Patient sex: F
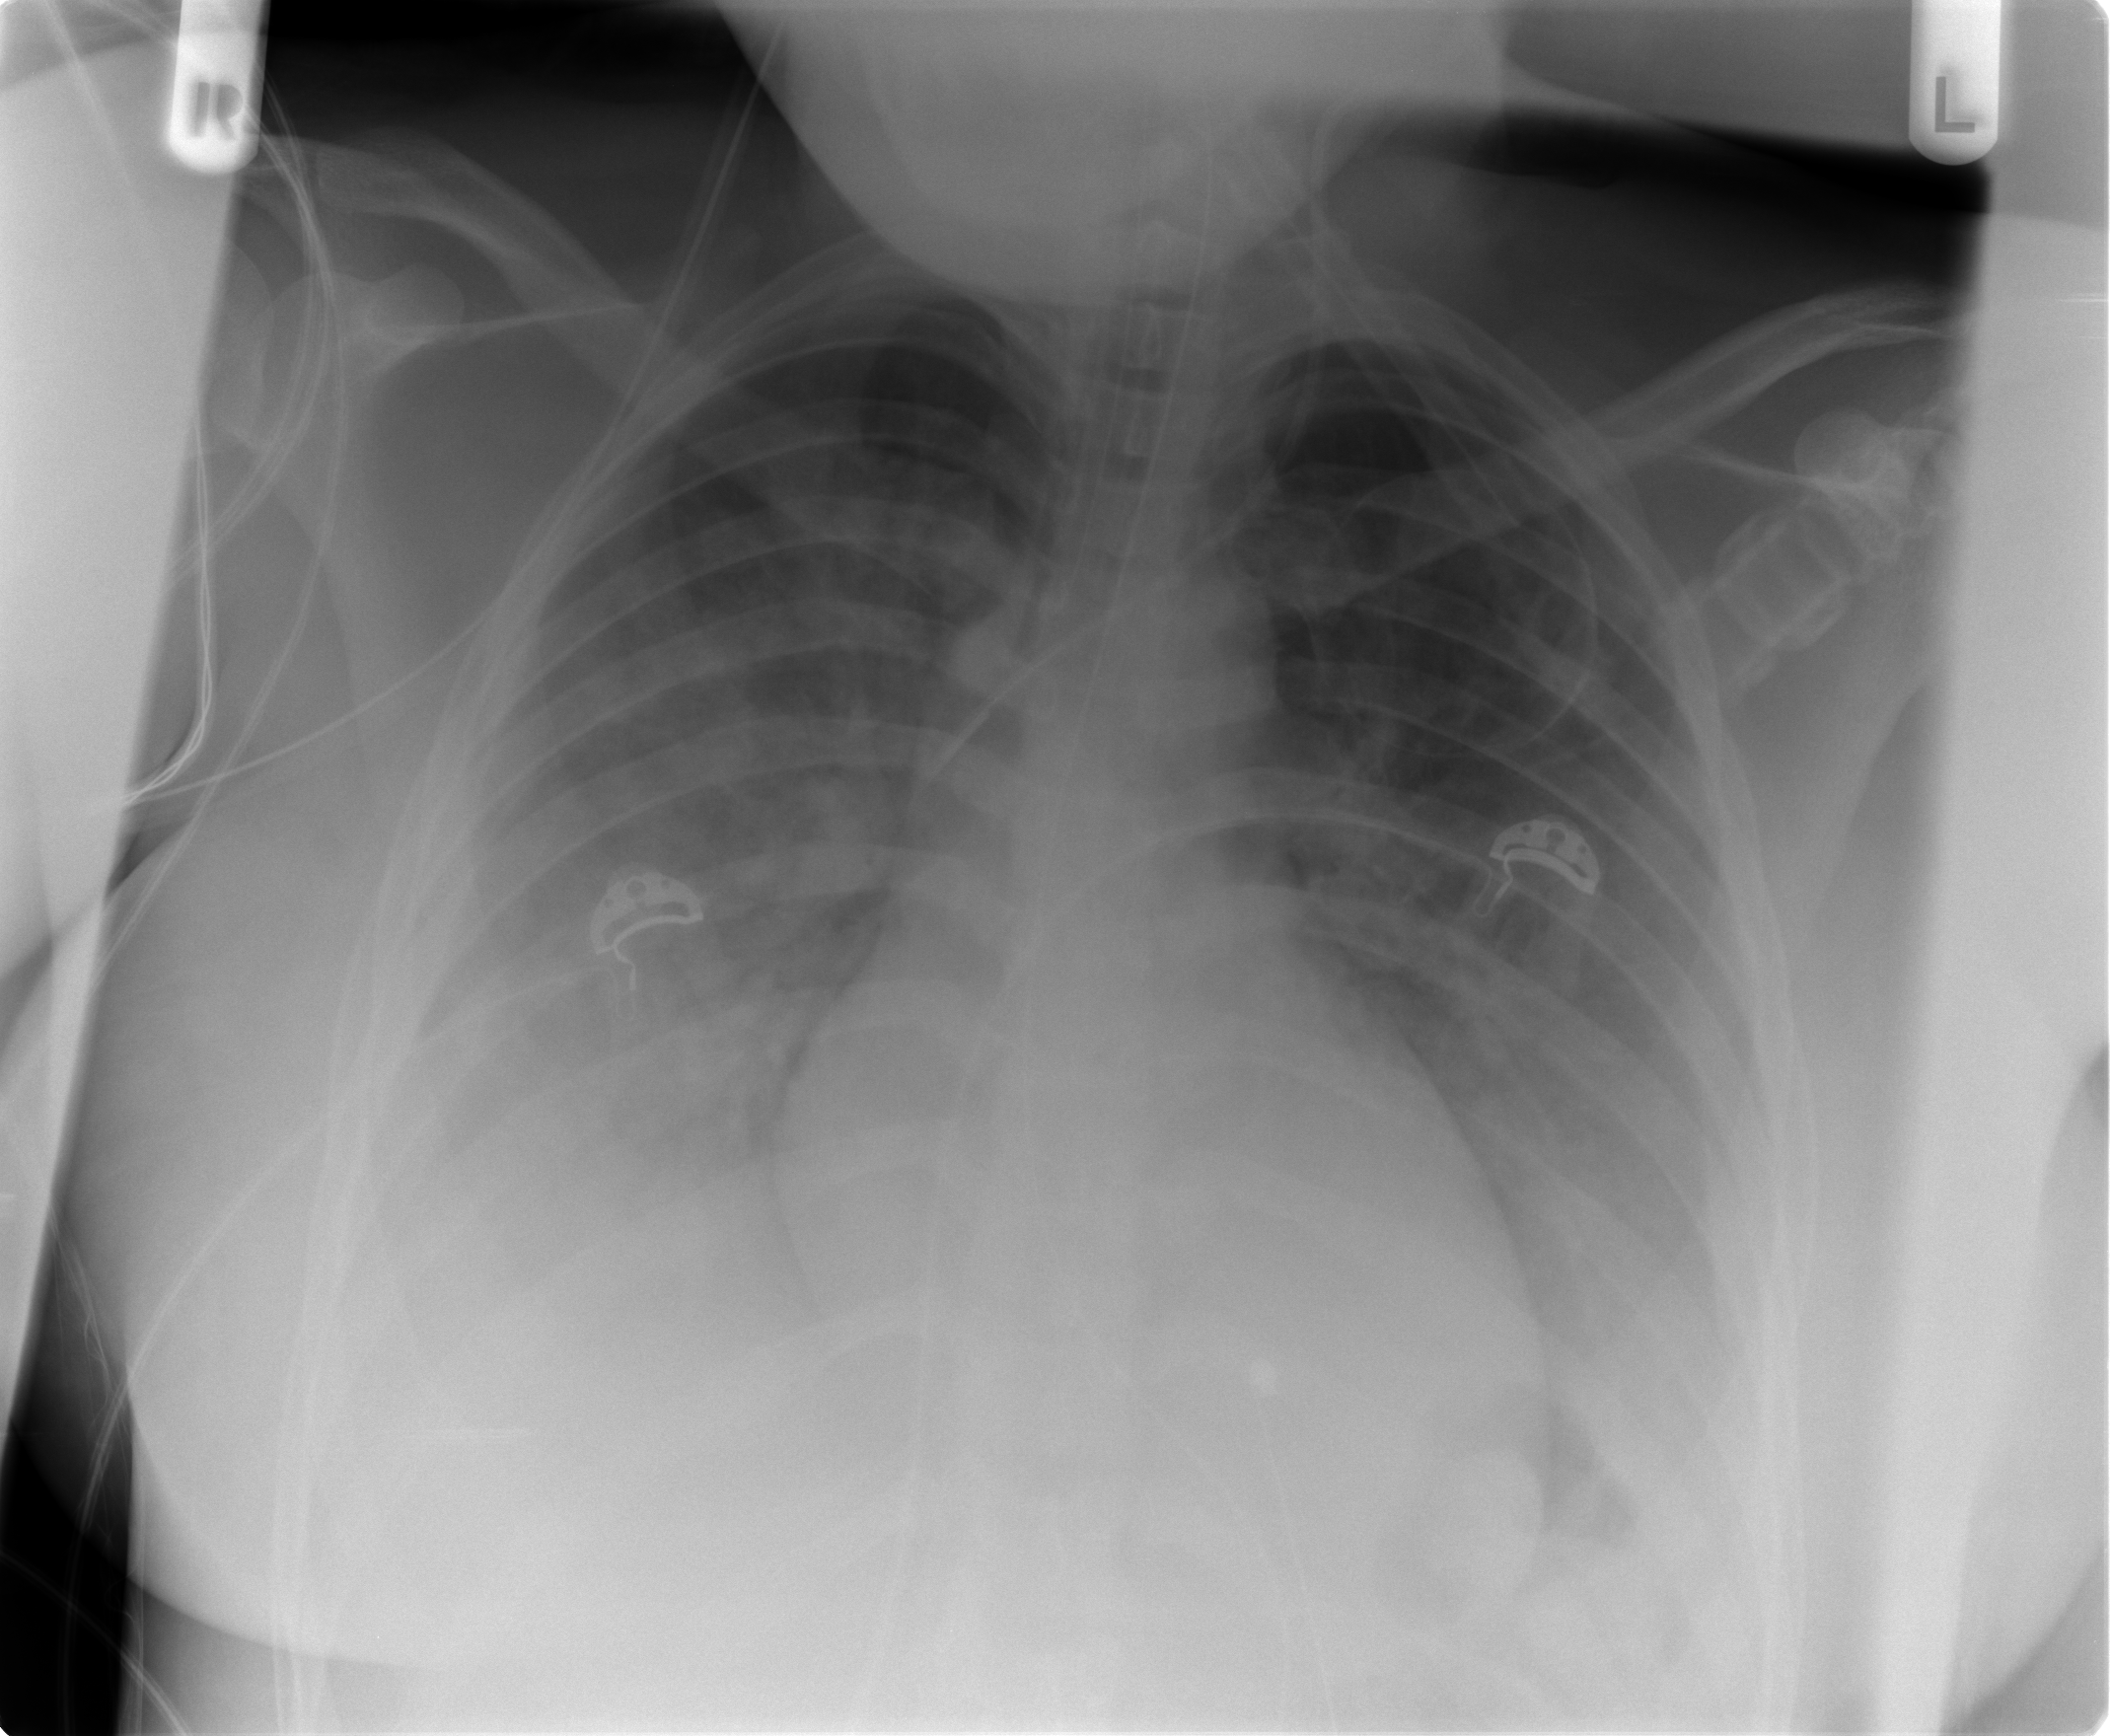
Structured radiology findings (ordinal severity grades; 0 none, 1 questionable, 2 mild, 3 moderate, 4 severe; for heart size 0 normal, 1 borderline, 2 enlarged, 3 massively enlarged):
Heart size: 2
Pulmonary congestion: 2
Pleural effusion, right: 2
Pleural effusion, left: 2
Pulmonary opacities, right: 2
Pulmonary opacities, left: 2
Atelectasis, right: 3
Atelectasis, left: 3